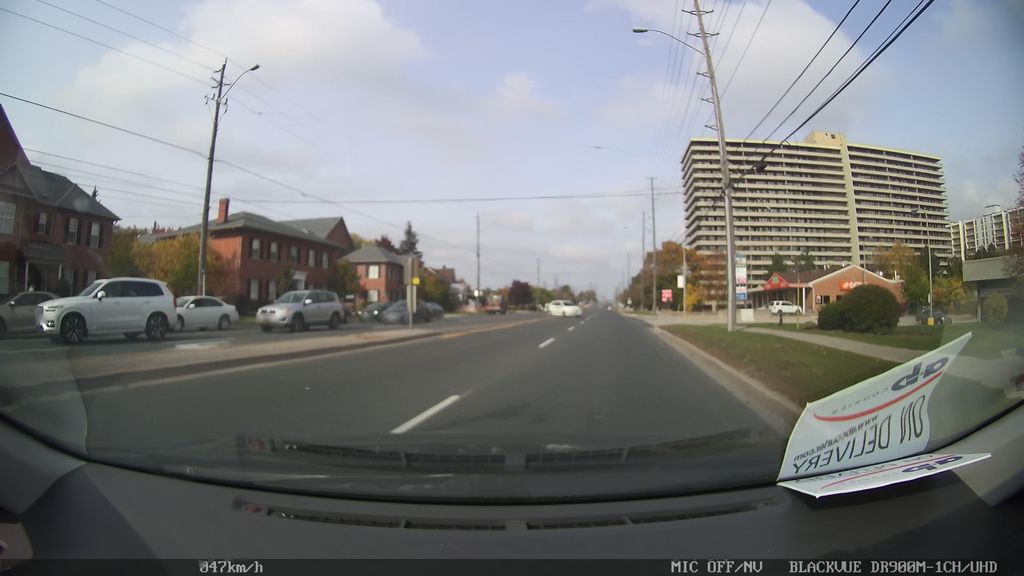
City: toronto